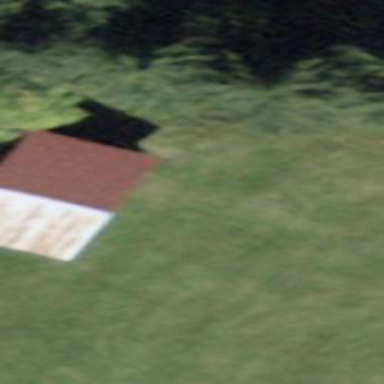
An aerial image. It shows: Rural barn.